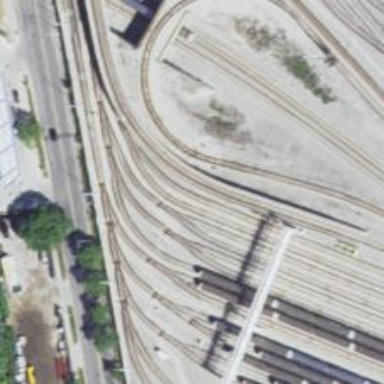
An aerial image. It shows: Electrified rail in service yard.